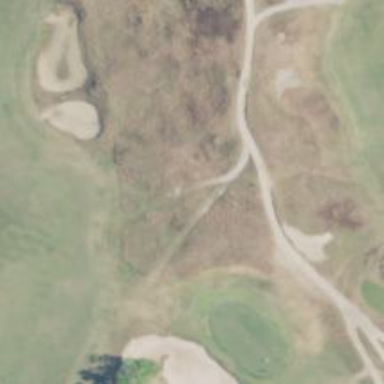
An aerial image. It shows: Path for both road and golf.